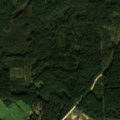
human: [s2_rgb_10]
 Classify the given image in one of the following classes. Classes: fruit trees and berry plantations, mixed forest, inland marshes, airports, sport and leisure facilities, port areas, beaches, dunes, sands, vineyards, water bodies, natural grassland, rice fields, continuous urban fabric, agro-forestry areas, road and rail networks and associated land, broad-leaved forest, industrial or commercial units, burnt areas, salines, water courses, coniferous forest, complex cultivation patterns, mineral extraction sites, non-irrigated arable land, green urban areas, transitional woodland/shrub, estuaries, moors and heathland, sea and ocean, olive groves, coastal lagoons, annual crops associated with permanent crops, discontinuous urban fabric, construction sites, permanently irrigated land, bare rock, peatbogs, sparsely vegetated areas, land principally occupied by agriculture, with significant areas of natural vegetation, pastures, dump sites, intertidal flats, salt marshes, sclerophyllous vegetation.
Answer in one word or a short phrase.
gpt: mineral extraction sites, pastures, coniferous forest, mixed forest